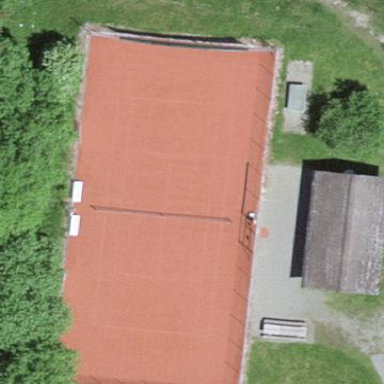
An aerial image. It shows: Tennis court on the leisure land pitch.